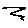
Label: zigzag